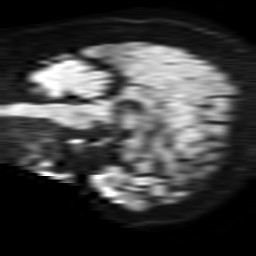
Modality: TRACE
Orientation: sagittal
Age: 55
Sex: female
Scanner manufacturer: philips
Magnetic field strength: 1.5 T
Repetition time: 3.685 s
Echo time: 0.09755 s